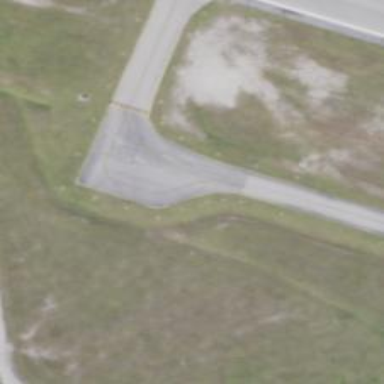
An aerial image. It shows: Image of taxiway at airport.